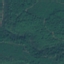
Land use / land cover: Forest